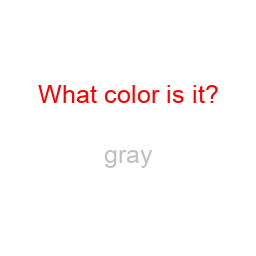
Color: silver
Color name shown: gray
Background color: white
Question text color: red